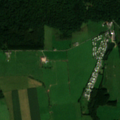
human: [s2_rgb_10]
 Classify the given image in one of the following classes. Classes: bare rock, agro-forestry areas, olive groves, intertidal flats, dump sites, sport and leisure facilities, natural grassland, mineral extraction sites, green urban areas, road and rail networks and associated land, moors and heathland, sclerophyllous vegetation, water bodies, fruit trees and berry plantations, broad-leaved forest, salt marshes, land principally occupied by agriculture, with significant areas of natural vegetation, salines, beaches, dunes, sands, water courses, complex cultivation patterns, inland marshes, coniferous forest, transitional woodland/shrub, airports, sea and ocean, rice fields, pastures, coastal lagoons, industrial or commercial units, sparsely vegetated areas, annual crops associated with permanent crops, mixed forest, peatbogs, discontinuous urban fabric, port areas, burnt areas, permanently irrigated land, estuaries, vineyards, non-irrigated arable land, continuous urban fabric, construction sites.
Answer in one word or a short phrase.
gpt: sport and leisure facilities, complex cultivation patterns, broad-leaved forest, mixed forest